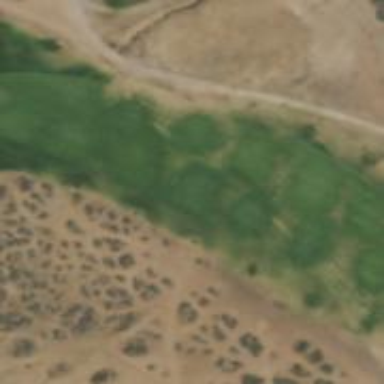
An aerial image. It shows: View of golf hole.